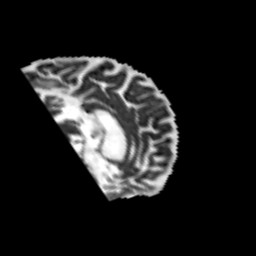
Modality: MD
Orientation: sagittal
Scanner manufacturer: siemens
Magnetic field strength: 3 T
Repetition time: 6.8 s
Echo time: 0.093 s